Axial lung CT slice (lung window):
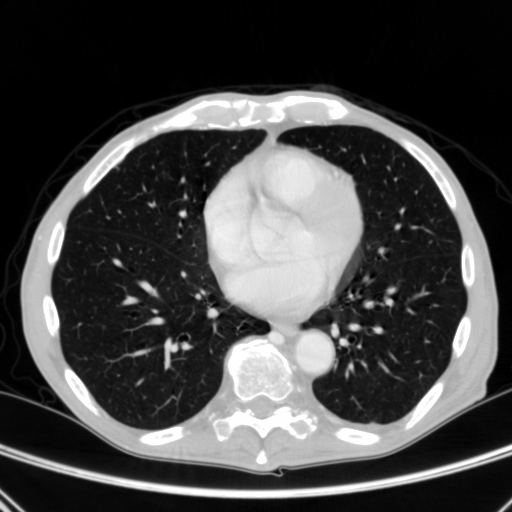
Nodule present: no